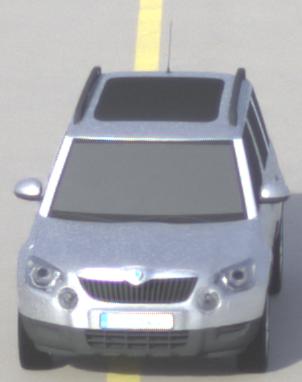
Make: Skoda
Model: Yeti 1.2 TSI
Detailed model: Yeti
Model produced from: 2009/11
Model produced until: 2011/10
Doors: 5
Color: white
Road condition: dry road
Daytime: morning or afternoon
Contrast: high contrast